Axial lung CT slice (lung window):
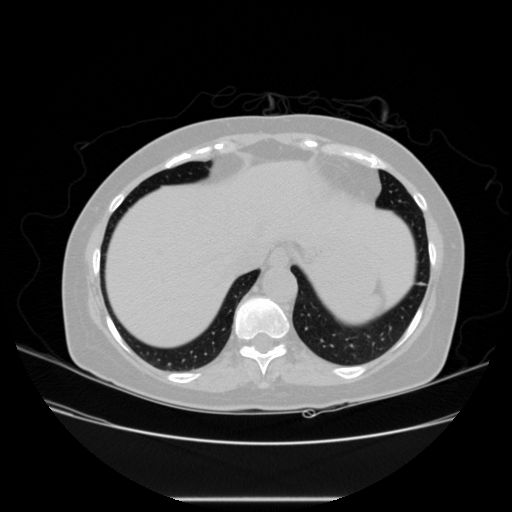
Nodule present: no